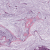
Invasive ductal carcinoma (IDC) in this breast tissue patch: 1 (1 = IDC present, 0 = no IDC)